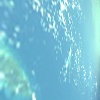
Label: water